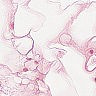
Metastatic tissue present: no